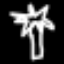
Label: palm tree